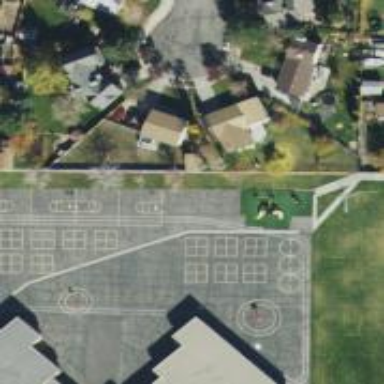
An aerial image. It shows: Schoolyard designated as leisure land.